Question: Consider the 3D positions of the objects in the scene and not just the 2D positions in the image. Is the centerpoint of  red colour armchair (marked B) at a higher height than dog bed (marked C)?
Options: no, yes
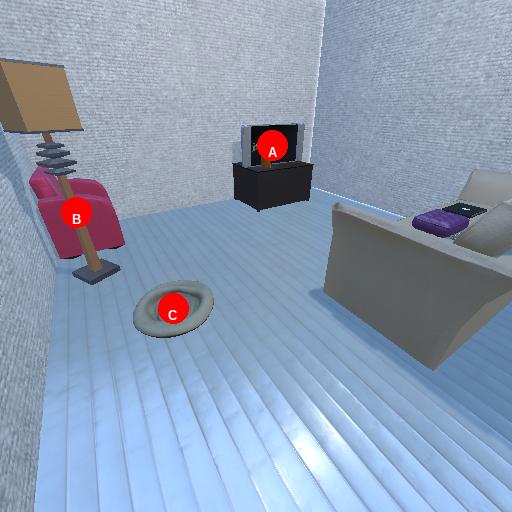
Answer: no